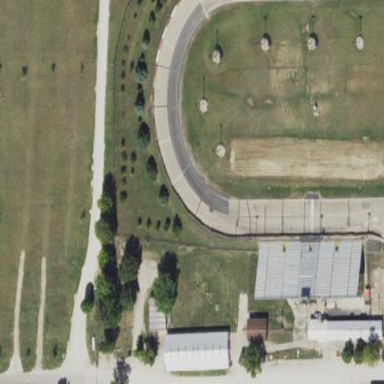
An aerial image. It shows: Motor sport raceway with asphalt surface.